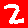
Digit: 2